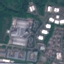
Land use / land cover: Industrial